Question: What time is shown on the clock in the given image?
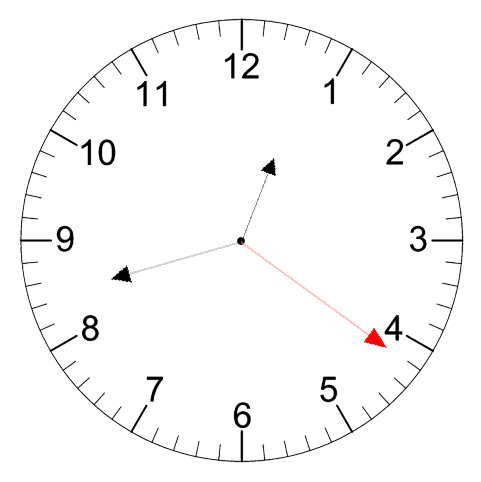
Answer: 12:42:21